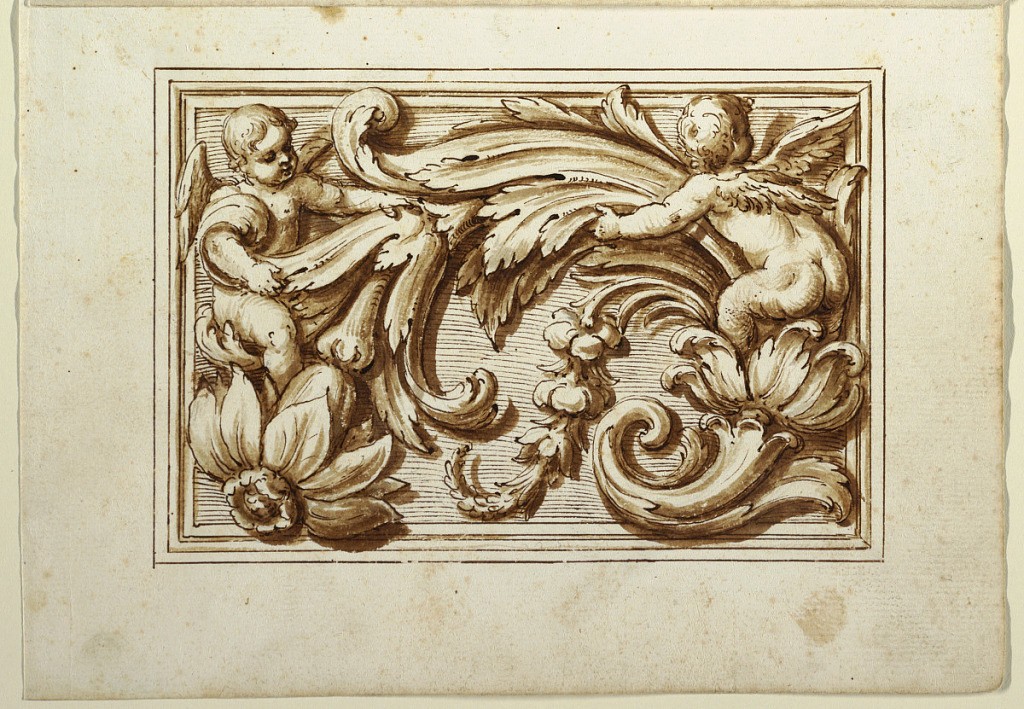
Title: One of a set of projects for a title page and for the decoration of a horizontal panel
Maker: Francesco Bedeschini, Italian
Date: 1675-1699
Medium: Pen, brush, sepia
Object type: Drawing
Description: The panel has an elaborated frame, the outermost borderline of which is framing the drawing. With the blossom of a lily and two putti. Intended to be engraved